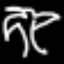
Label: palm tree